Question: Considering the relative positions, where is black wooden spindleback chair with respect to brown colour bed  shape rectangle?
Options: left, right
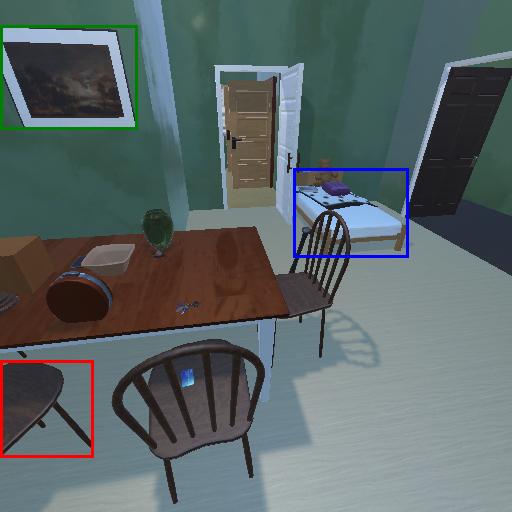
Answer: left